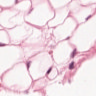
Metastatic tissue present: no